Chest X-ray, PA view. Patient: 54 years old, sex M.
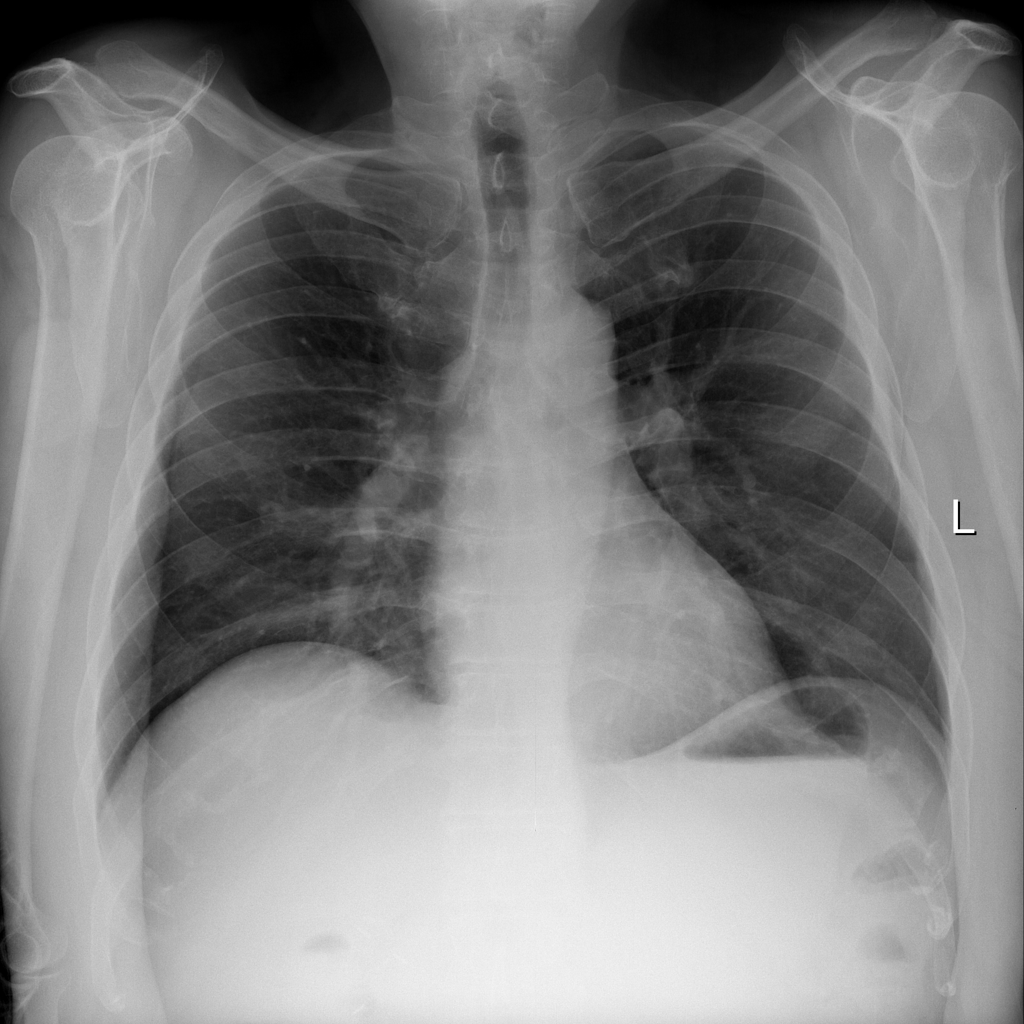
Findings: Infiltration